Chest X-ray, PA view. Patient: 21 years old, sex M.
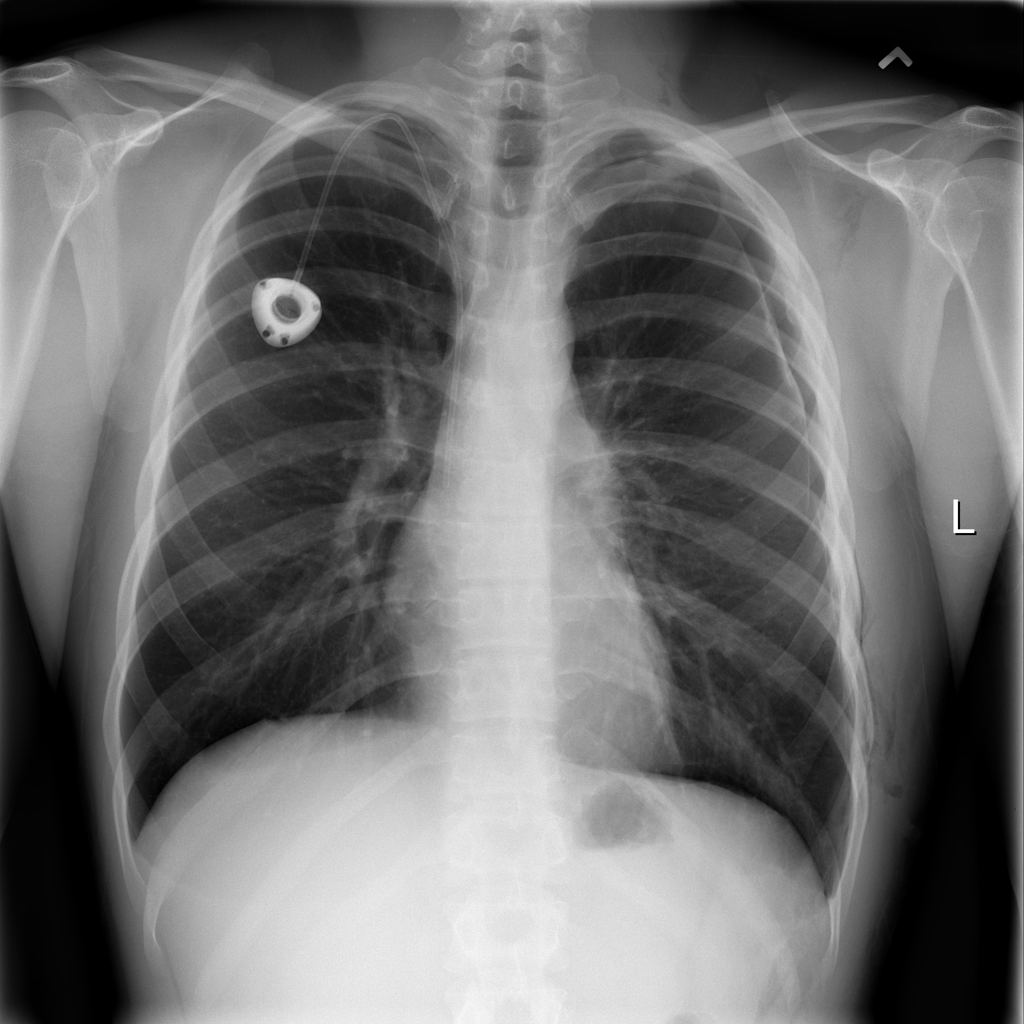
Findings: Pneumothorax